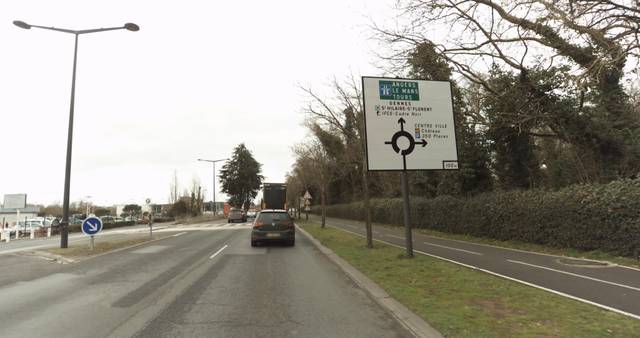
Region: France
Coordinates: 47.259, -0.08844